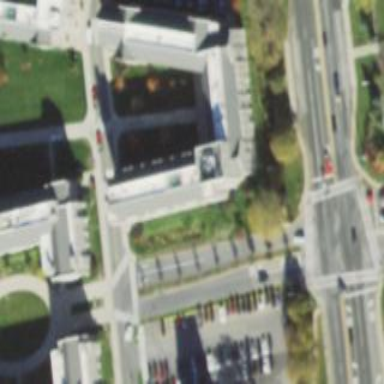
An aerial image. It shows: Dormitory building.